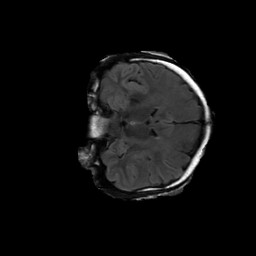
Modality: FLAIR
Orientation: coronal
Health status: ill
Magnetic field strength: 3 T